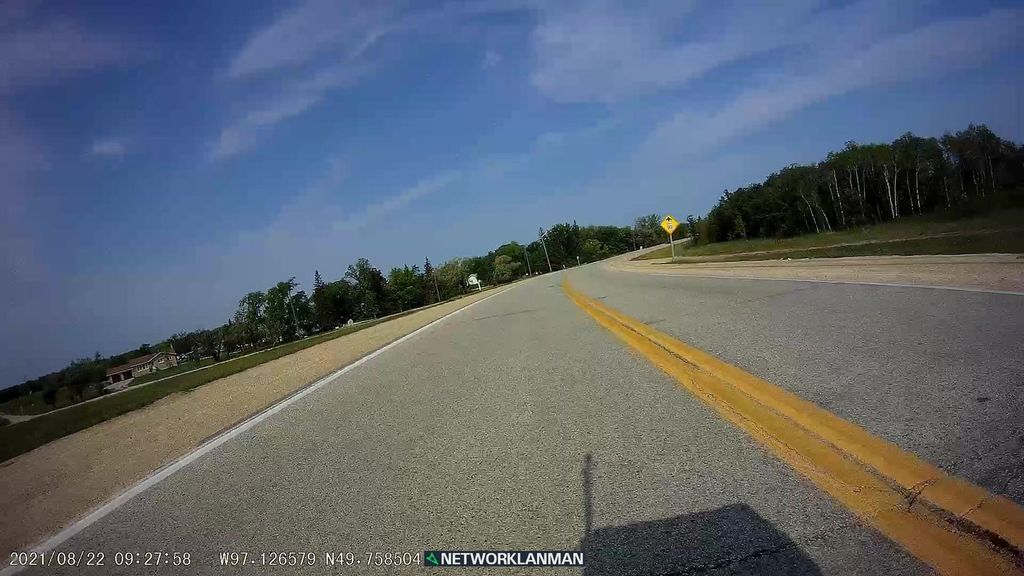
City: winnipeg